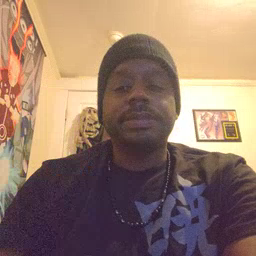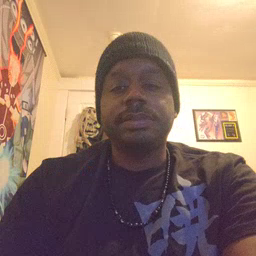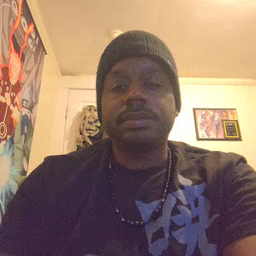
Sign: listen